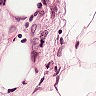
Metastatic tissue present: yes